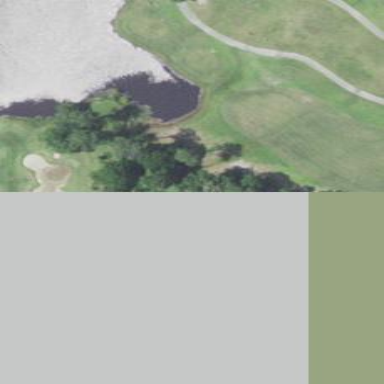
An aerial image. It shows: Water hazard in golf course. The hazard is natural water feature.